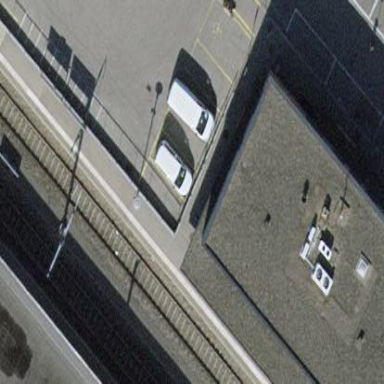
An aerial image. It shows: Train station building.